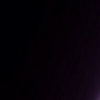
Label: space